Question: I have the following classes;
'''
public class Booking
{
public int BookingId {get;set;}
public bool Cancelled {get;set;}
public BookingSummary BookingSummary {get;set;}
}
public class BookingSummary
{
public string Comments {get;set;}
public decimal TotalRate {get;set;}
}
'''
In my windows application, I have added a BindingSource to my form, and I'm trying to map Booking.BookingSummary.TotalRate property to a text box. But as you can see in the dialog box below, the BookingSummary isn't expandable, so I can't pick the child property TotalRate.

Can anyone help and advise how I can overcome this problem ?
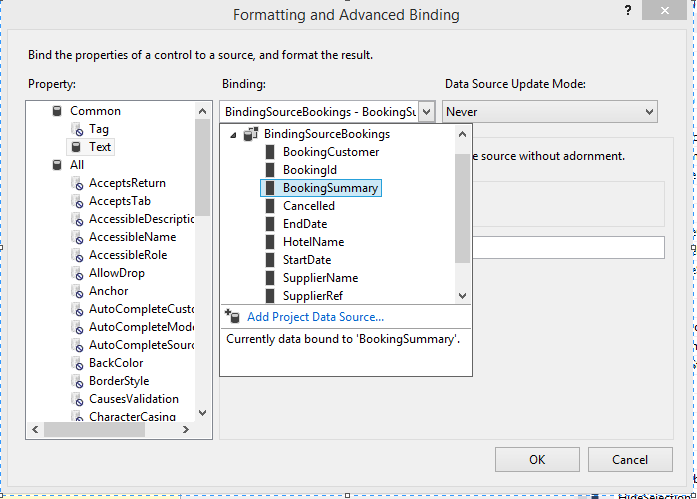
Answer: supposing your textbox is named textbox1 and your bindingsource is bindingsource1:
'''
textBox1.DataBindings.Add("Text", bindingSource1, "BookingSummary.TotalRate");
'''